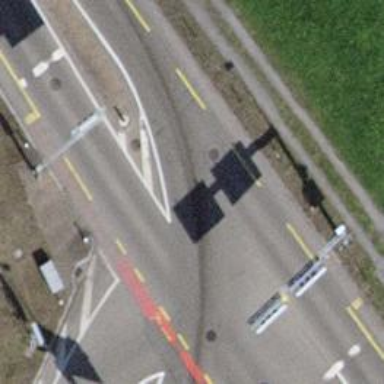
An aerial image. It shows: Advisory cycle lane on primary highway with asphalt surface.